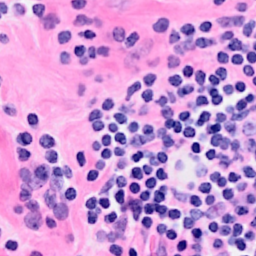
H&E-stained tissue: Breast